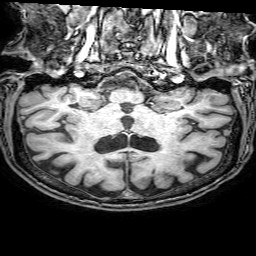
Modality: T1w
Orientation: sagittal
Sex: male
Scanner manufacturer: philips
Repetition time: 0.008235 s
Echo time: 0.00377 s